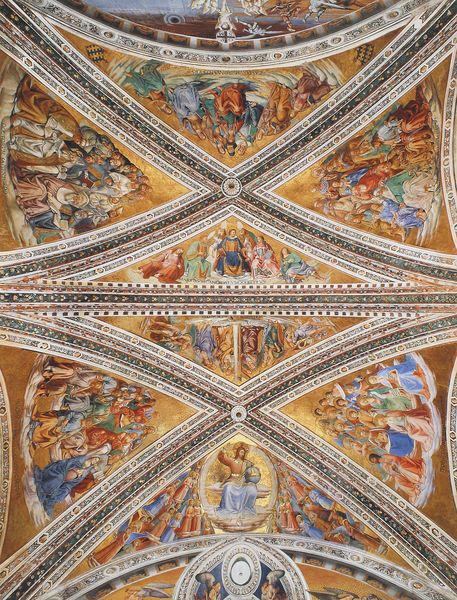
Titel: Cappella Nuova (Cappella della Madonna di S. Brizio)
Künstler: Fra Angelico
Standort: Orvieto, Dom, Cappella Nuova (Cappella della Madonna di S. Brizio) (EU - I - Umbrien)
Schlagwörter: malerei, muster, kirche, decke, foto, gewölbe, medaillon, christus, heilig, deckenmalerei, weltkugel, vierung, deckengewölbe